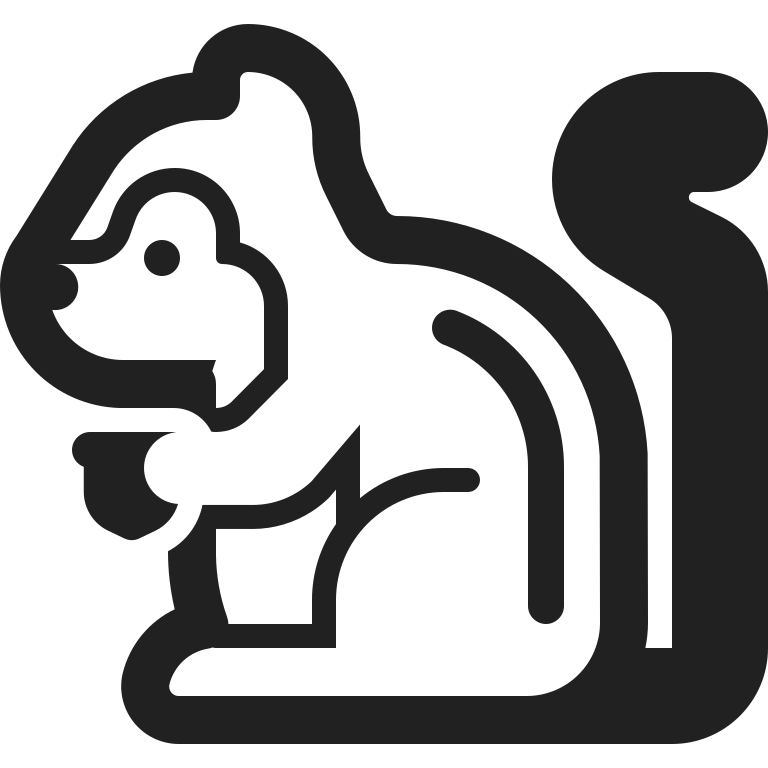
chipmunk high contrast